Question: I just wanted to set icon to the top and left corner of my 'TextView'.
This is my code and the output respectively:
'''
<TextView
android:layout_width="wrap_content"
android:layout_height="wrap_content"
android:text="@string/Content"
android:drawableLeft="@drawable/icon" />
'''
Output:

but I want to set my icon to the top and left like this one :
<URL>
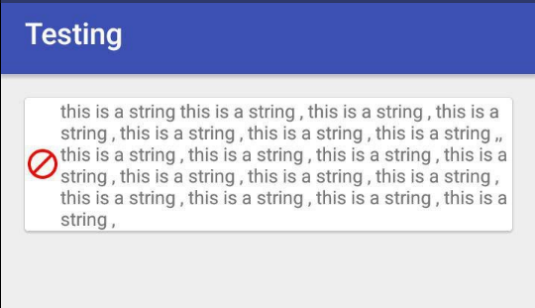
Answer: For this purpose you have to take the seperate imageView like this and in textview field you have to add one line code that
For better understanding see following code:
'''
<RelativeLayout
android:layout_width="match_parent"
android:layout_height="wrap_content">
<ImageView
android:layout_width="wrap_content"
android:layout_height="wrap_content"
android:id="@+id/imageView"
android:background="@mipmap/ic_launcher"
/>
<TextView
android:layout_width="match_parent"
android:layout_height="wrap_content"
android:layout_toRightOf="@+id/imageView"
android:text="this si fodfjkhsdhaffjsdfasdfjhsdfhjsdhfjhsdfhsdhfhdsjfhsdjhfjhdsfhsdhfjhsdjhfjsdhfjhsdjfhjsdhfjhsdjfhjdshfsdjhfjsdhfsdkjhfjsdhfjhsdjfhjsdhjfhsdjhfjsdhfjhjsdhfjsdhjfhsdjf"
/>
</RelativeLayout>
'''